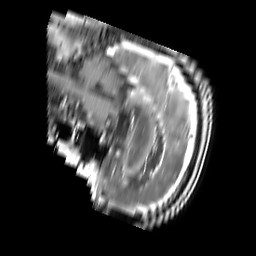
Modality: T1w
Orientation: sagittal
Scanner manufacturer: philips
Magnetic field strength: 1.5 T
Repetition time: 0.191 s
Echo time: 0.001925 s